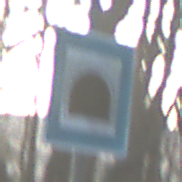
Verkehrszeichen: Tunnel
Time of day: SunriseSunset
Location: Outdoor (Nature)
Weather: Clear
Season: Winter
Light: Natural